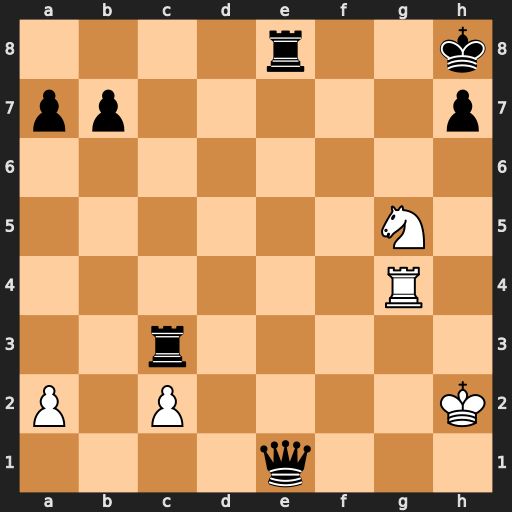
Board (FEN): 4r2k/pp5p/8/6N1/6R1/2r5/P1P4K/4q3
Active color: w
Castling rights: -
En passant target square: -
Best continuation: Nf7#